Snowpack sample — Snodgrass Mountain, Crested Butte, Colorado (2/4/25, 12:06 PM MST)
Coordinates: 38.923, -106.968
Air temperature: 35 °F
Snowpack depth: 80 cm
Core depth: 80 cm
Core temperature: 32 °F
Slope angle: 14°, slope face: 78°
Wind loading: low
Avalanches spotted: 0
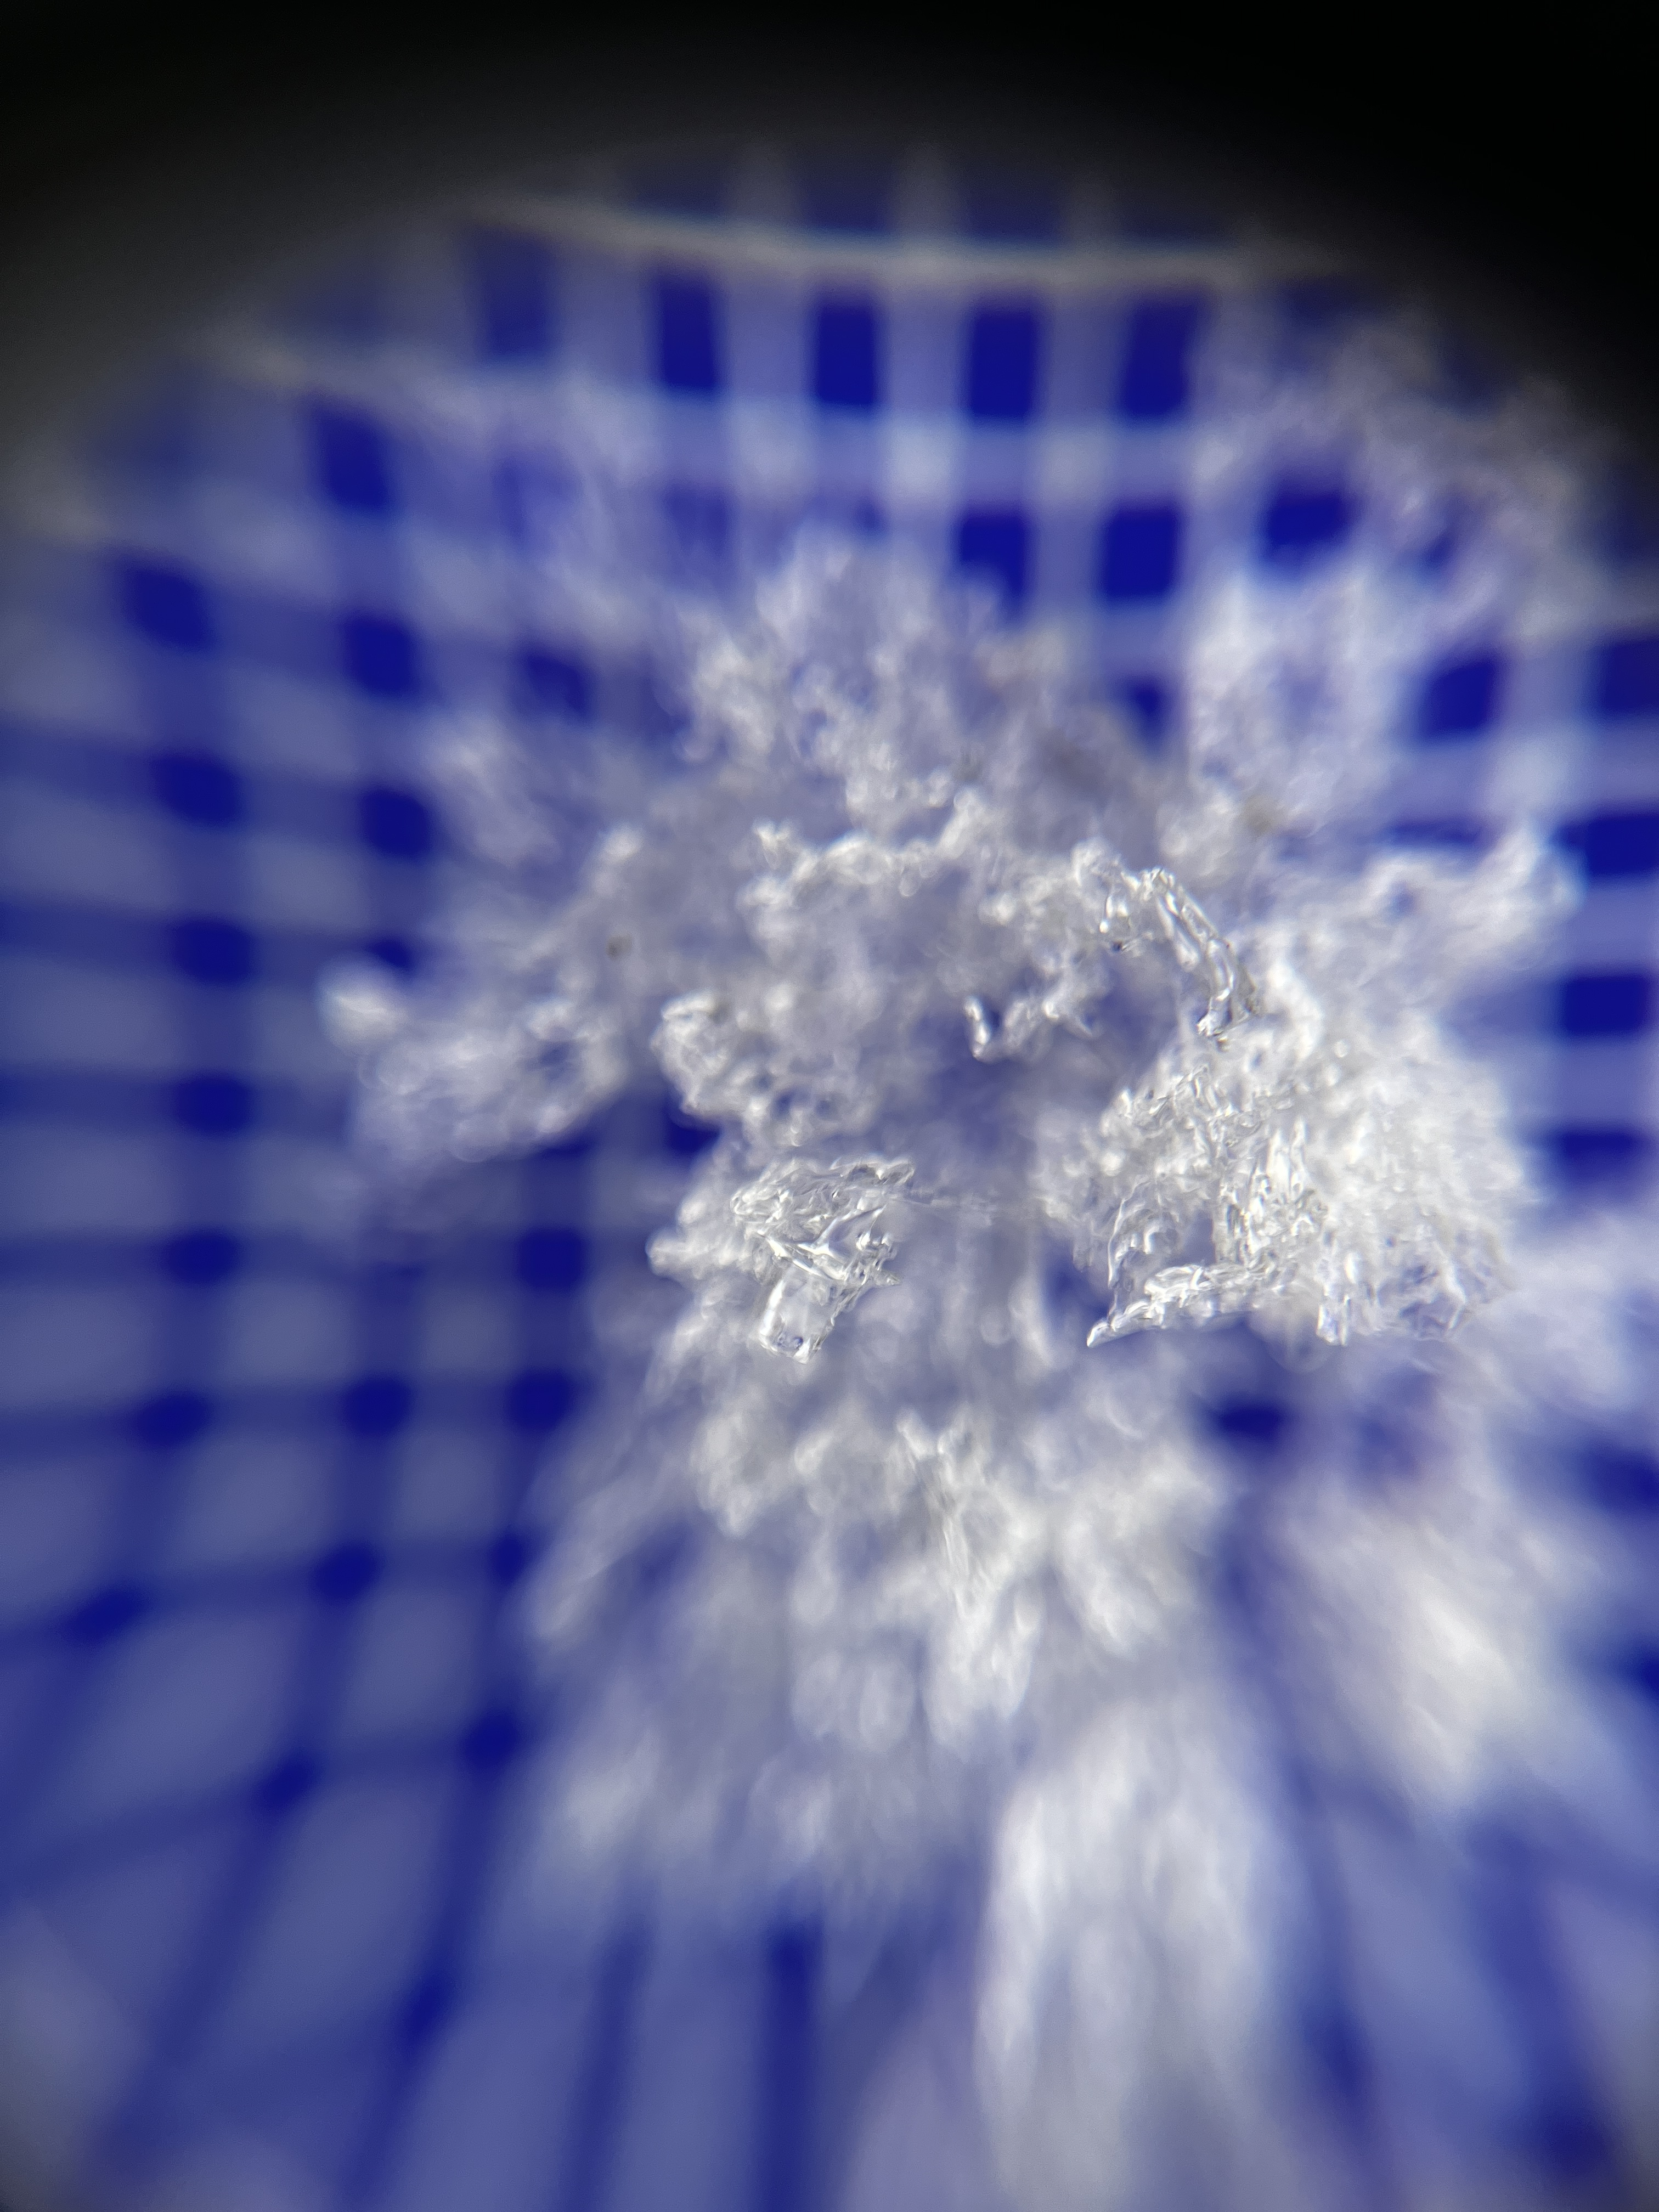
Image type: magnified_profile
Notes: No avalanches nearby, unusually warm weather for the last month reported by residents, Collected 25 yards from treeline